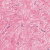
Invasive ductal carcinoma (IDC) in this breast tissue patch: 0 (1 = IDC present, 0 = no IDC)